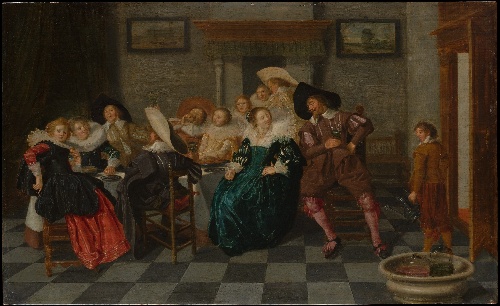
Title: A Banquet
Artist: Dirck Hals
Artist bio: Dutch, Haarlem 1591–1656 Haarlem
Date: 1628
Object type: Painting
Classification: Paintings
Medium: Oil on wood
Dimensions: 16 x 26 in. (40.6 x 66 cm)
Department: European Paintings
Credit line: Purchase, 1871
Accession year: 1871
Repository: Metropolitan Museum of Art, New York, NY
Tags: Interiors|Men|Women|Dining